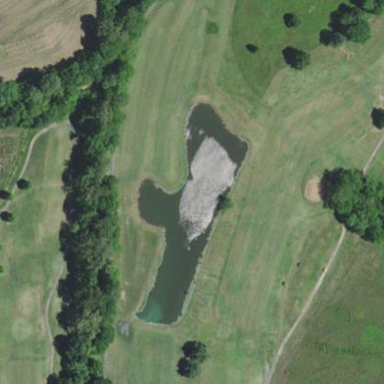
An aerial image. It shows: Water hazard on golf course. The hazard is natural water feature.